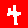
Digit: 4